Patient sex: F
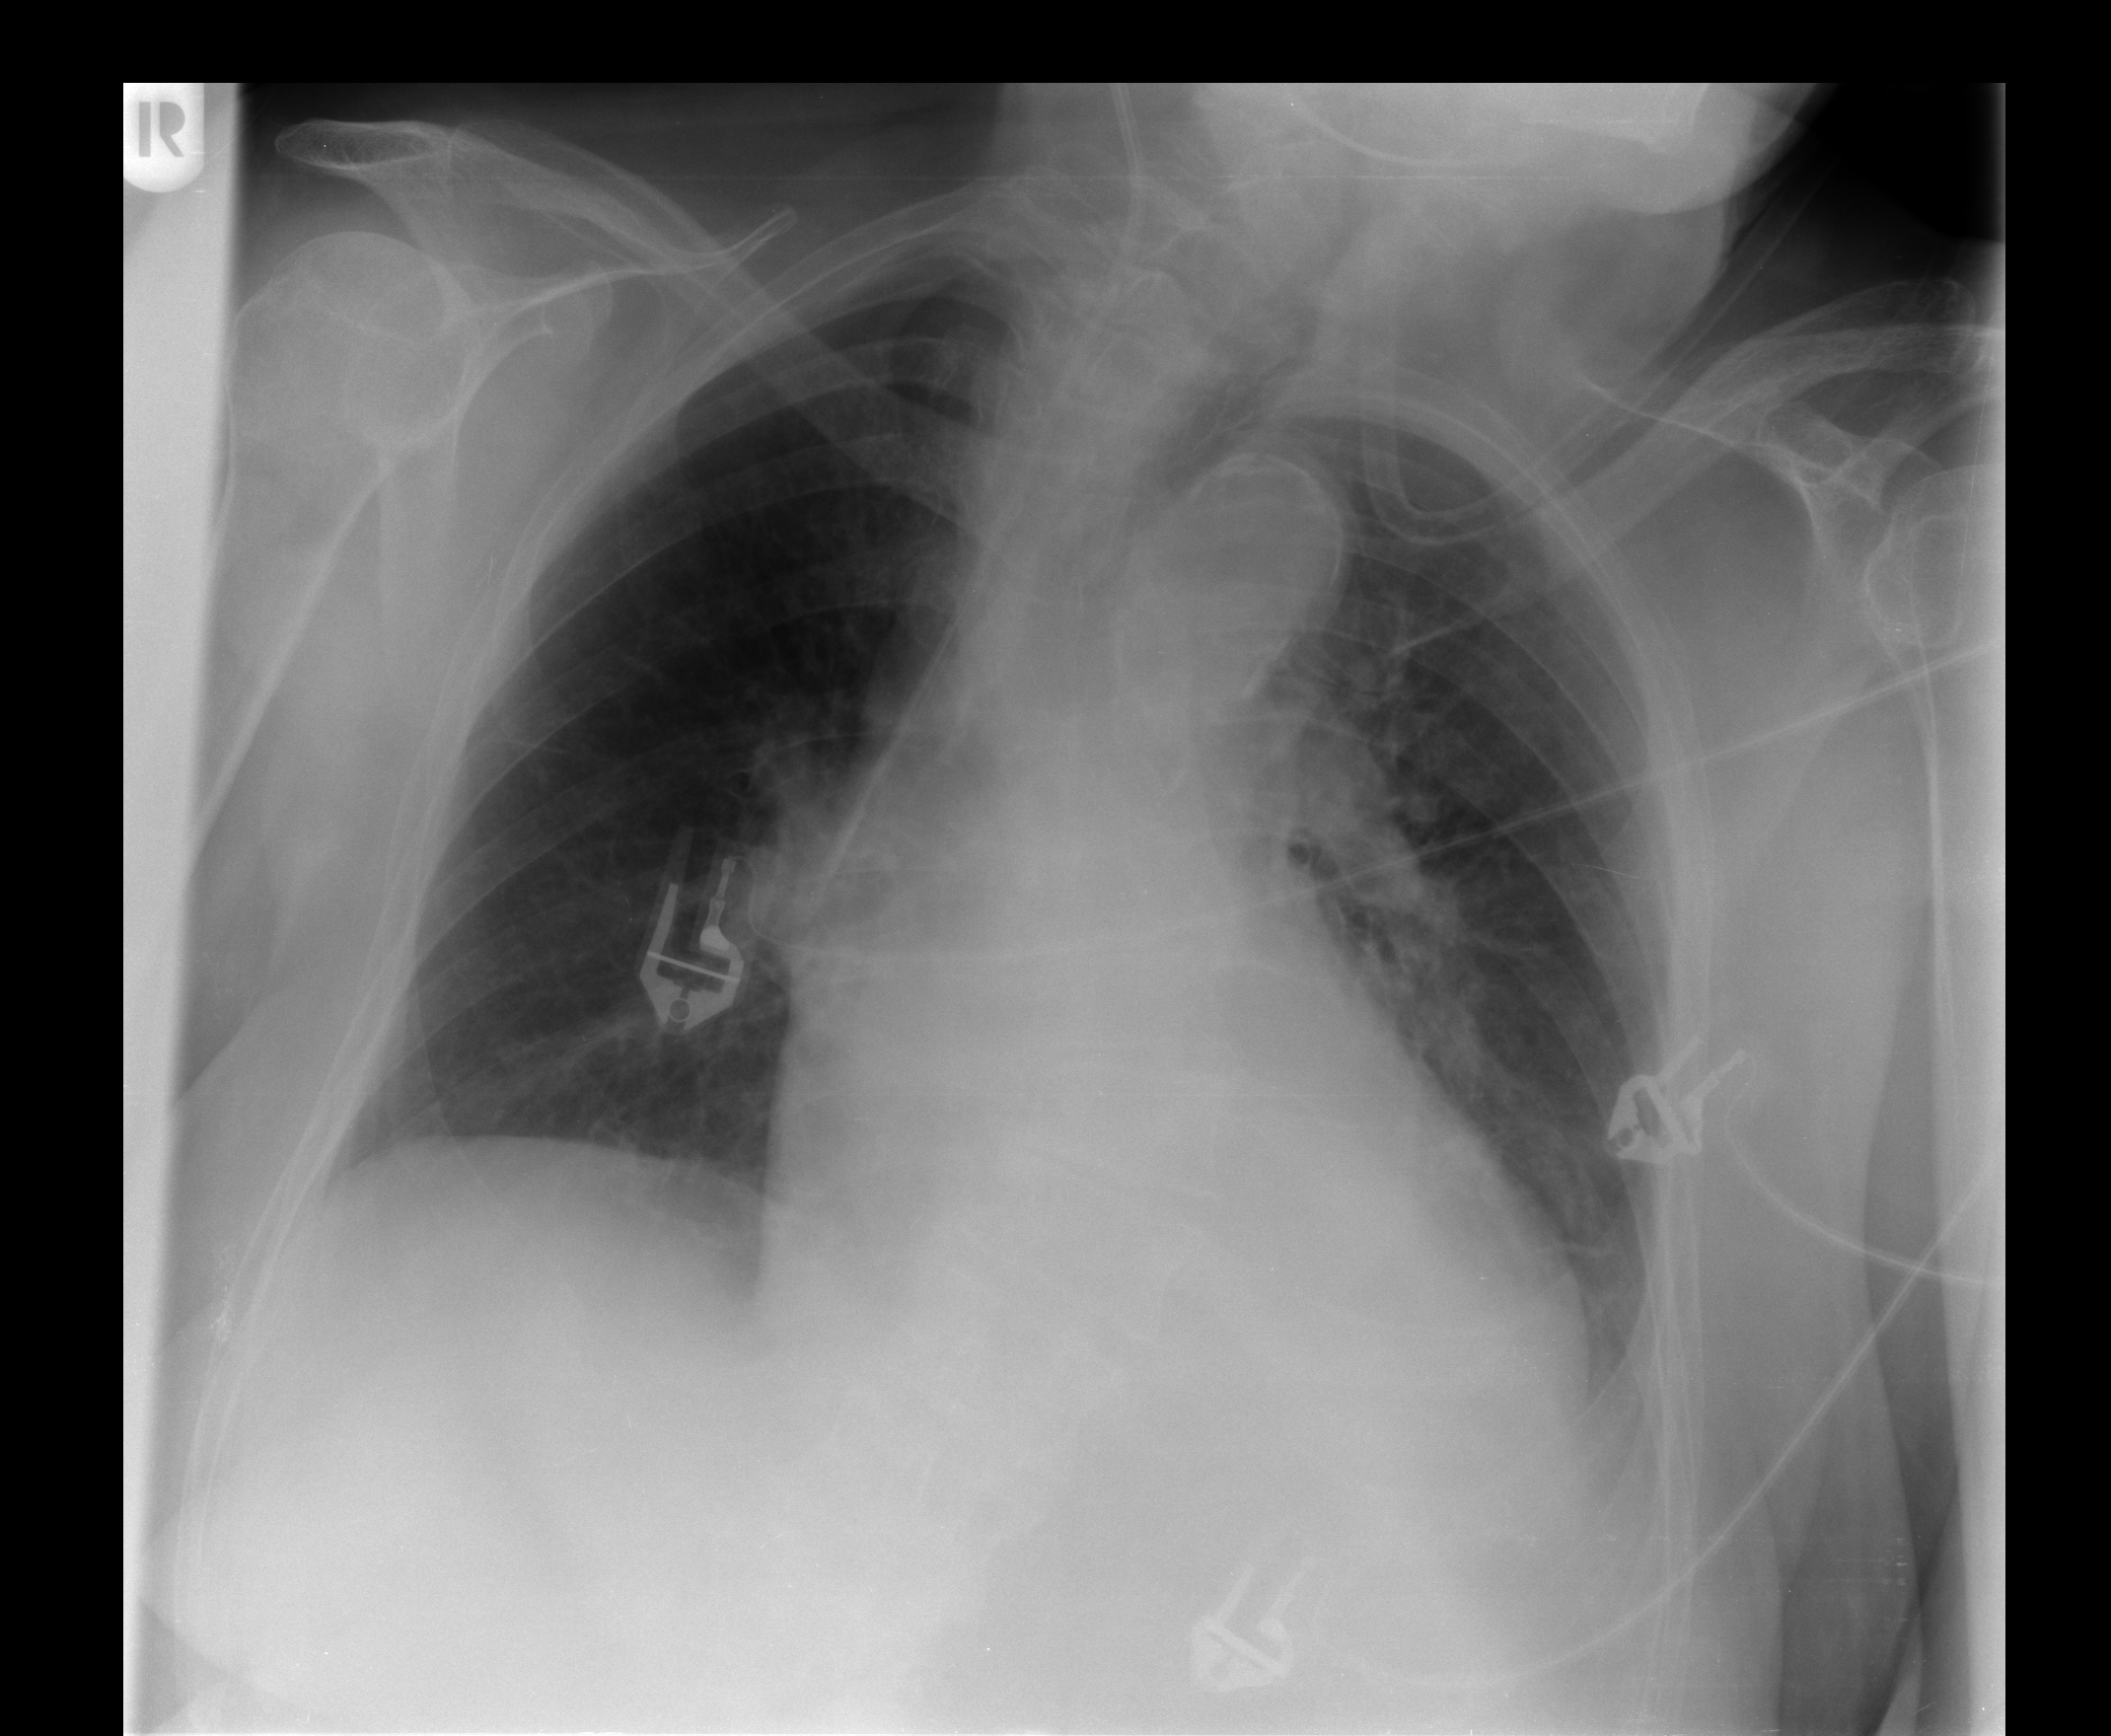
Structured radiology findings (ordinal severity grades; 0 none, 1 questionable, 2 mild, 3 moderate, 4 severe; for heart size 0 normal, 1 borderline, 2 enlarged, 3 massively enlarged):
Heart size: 2
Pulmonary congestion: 0
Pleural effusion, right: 0
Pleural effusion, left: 2
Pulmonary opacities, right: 0
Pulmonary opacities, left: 0
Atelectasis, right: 0
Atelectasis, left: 0